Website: lowes
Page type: payment
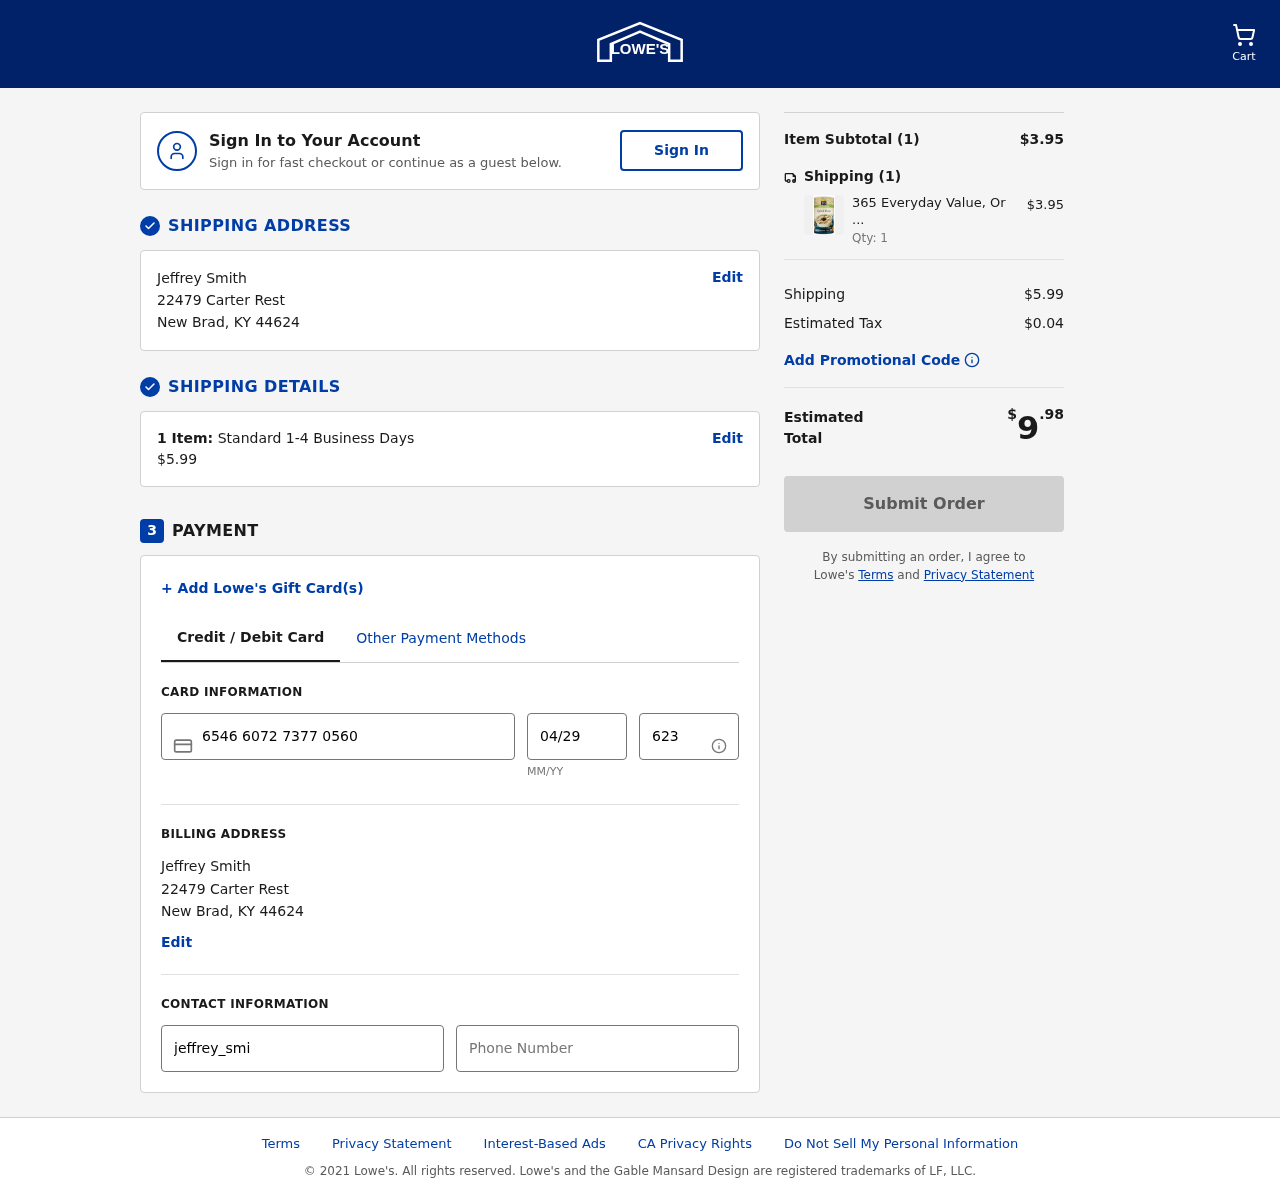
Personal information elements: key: PII_CARD_CVV
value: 623
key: PII_CARD_EXPIRY
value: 04/29
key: PII_CARD_NUMBER
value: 6546 6072 7377 0560
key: PII_CITY
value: New Brad
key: PII_EMAIL
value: jeffrey_smith@gmail.com
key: PII_FULLNAME
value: Jeffrey Smith
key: PII_PHONE
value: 3954571418
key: PII_POSTCODE
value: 44624
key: PII_STATE_ABBR
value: KY
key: PII_STREET
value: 22479 Carter Rest
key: PII_FULLNAME2
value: Jeffrey Smith
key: PII_STREET2
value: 22479 Carter Rest
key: PII_CITY2
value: New Brad
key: PII_STATE_ABBR2
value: KY
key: PII_POSTCODE2
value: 44624
Product elements: key: PRODUCT1_NAME
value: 365 Everyday Value, Organic Quick Oats, 18 oz
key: PRODUCT1_PRICE
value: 3.95
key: PRODUCT1_QUANTITY
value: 1
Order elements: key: ORDER_NUM_ITEMS
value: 1
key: ORDER_SHIPPING_COST
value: $5.99
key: ORDER_NUM_ITEMS2
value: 1
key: ORDER_SUBTOTAL
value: $3.95
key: ORDER_NUM_ITEMS3
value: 1
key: ORDER_SHIPPING_COST2
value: $5.99
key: ORDER_TAX
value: $0.04
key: ORDER_TOTAL
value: $9.98